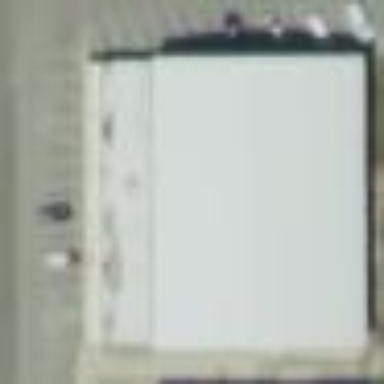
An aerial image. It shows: Building that houses fitness center.